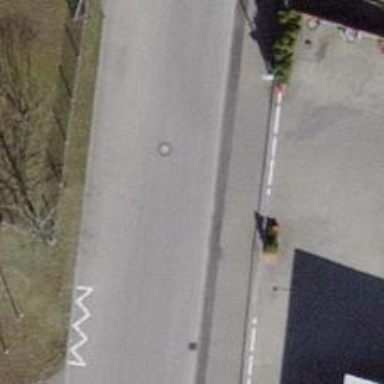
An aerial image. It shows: Residential road with asphalt surface. There is sidewalk on the left side.